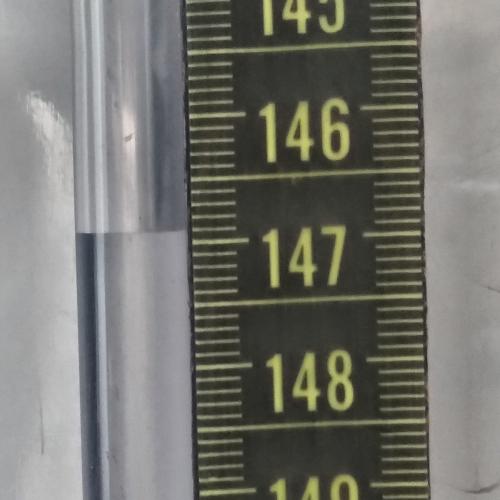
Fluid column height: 146.9 cm